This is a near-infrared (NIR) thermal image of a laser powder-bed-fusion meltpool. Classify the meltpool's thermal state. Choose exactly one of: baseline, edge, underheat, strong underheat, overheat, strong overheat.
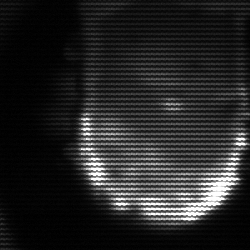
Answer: baseline